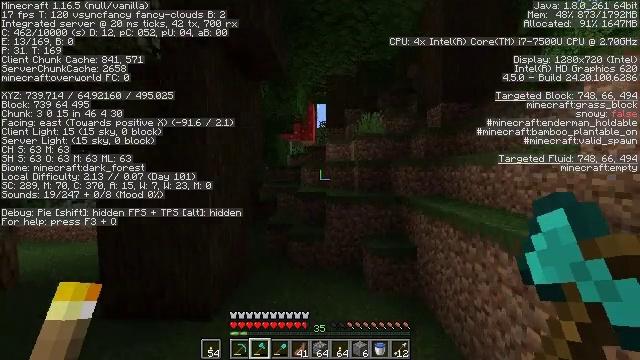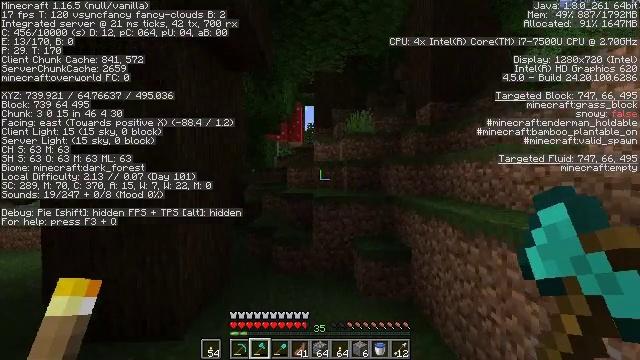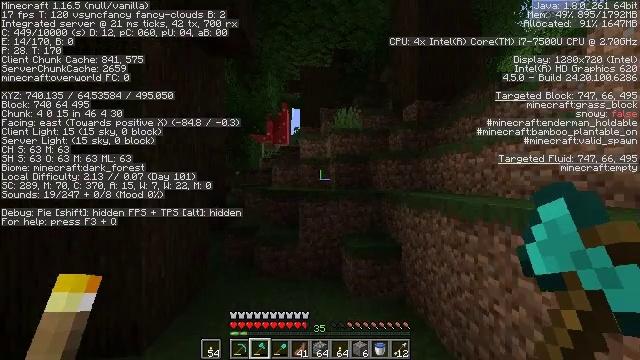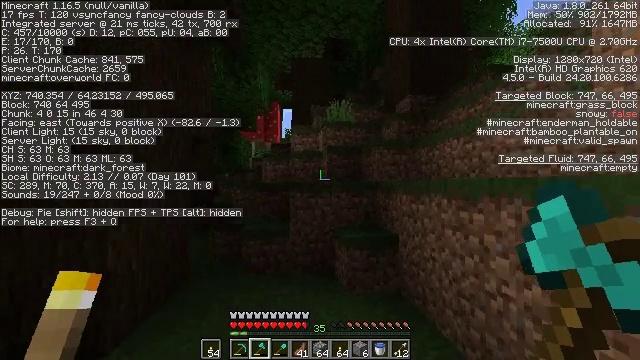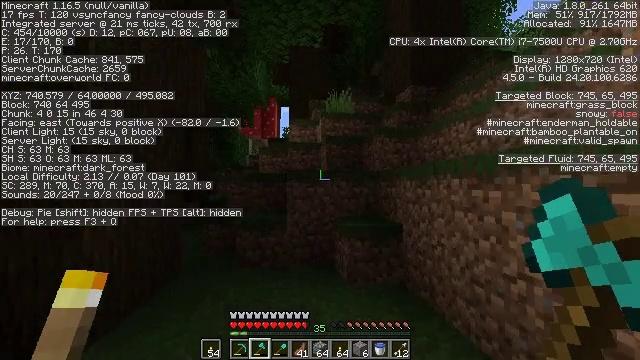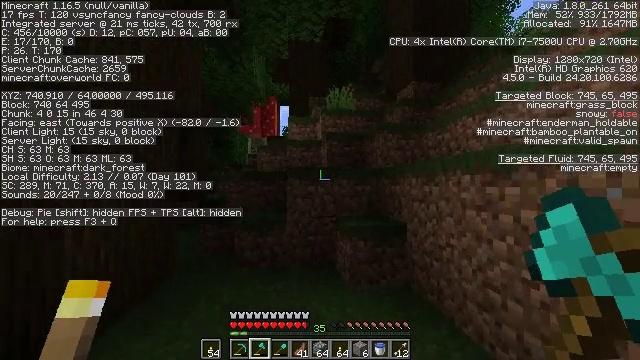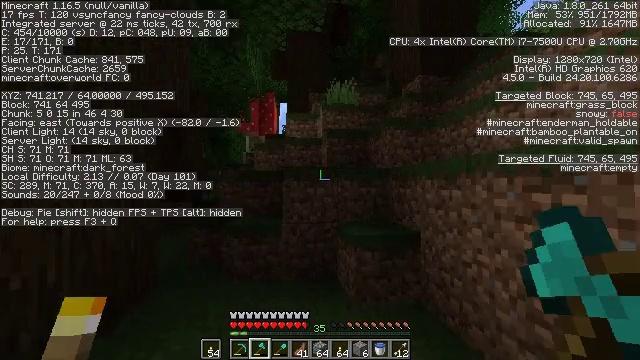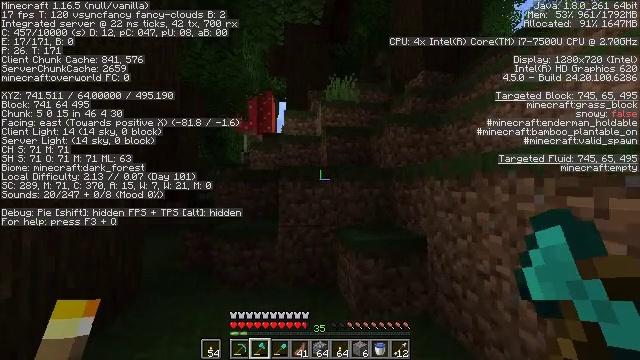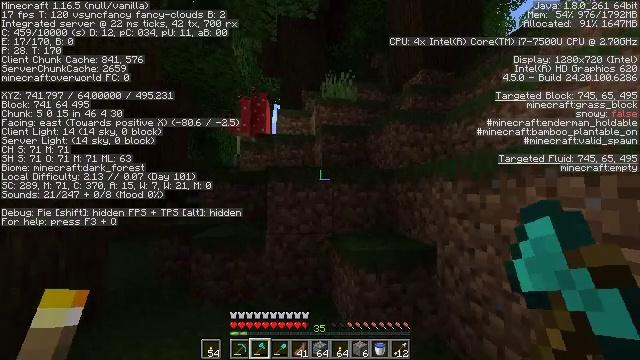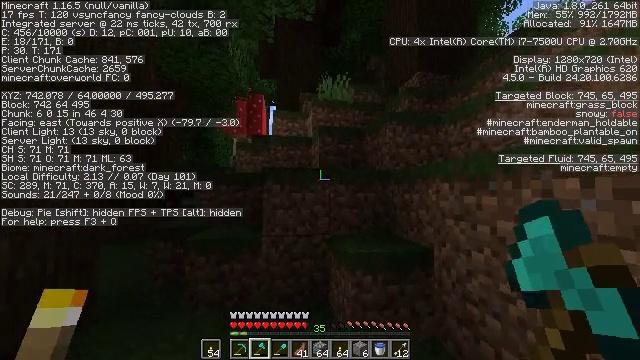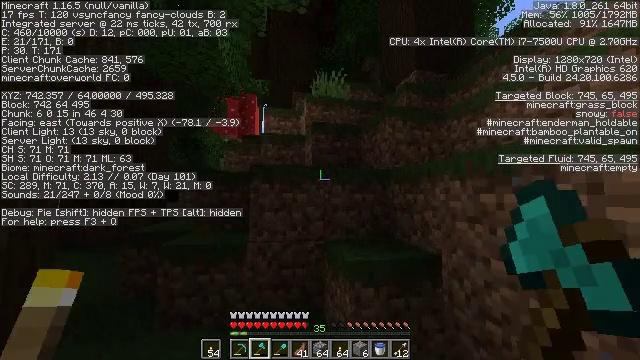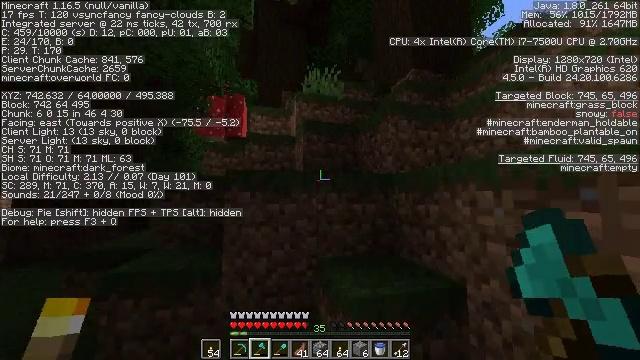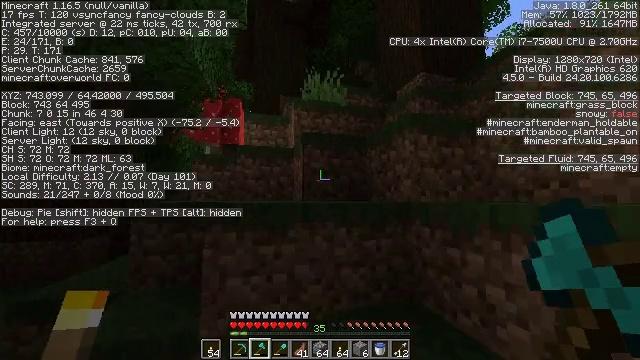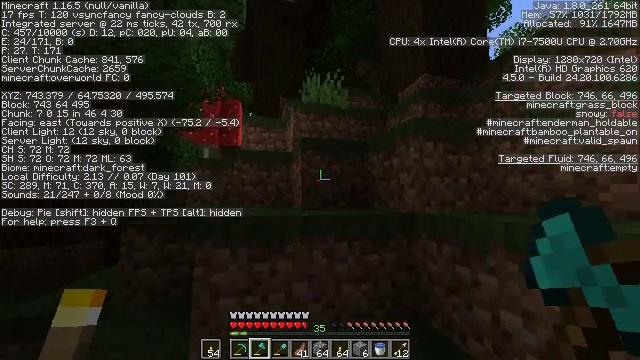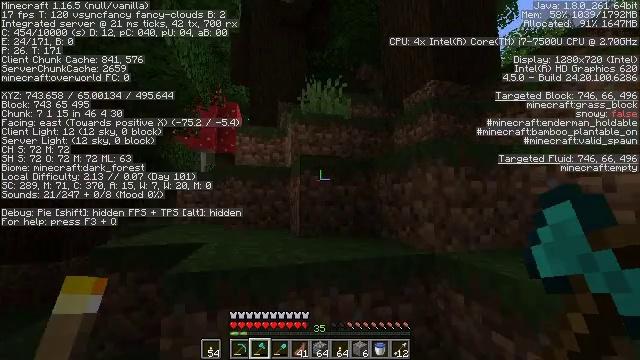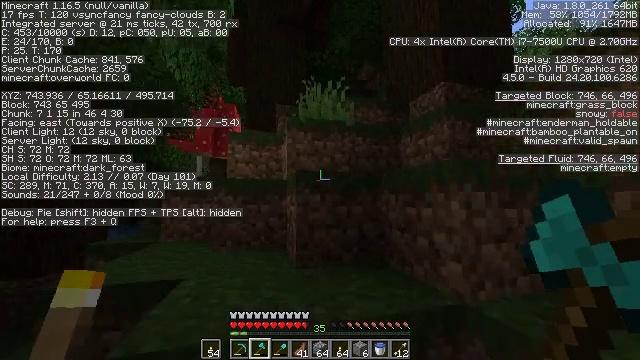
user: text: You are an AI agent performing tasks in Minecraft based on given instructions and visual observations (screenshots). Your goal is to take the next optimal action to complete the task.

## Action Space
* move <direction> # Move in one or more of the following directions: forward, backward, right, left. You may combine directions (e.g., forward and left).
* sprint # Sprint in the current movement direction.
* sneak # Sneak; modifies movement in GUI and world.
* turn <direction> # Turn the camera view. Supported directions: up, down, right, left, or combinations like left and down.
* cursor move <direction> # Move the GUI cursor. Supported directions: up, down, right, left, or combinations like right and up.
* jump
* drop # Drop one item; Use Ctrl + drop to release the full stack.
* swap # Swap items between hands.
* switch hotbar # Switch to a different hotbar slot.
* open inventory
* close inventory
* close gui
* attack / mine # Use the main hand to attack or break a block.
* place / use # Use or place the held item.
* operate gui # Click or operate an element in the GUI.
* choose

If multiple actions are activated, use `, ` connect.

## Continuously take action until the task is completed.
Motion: motion action
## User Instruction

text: Break oak leaves from the trees.
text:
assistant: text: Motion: move forward, sprint, turn right
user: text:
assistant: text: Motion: move forward, sprint, turn right and up
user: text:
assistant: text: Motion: move forward, sprint, turn right and up
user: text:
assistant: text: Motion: move forward, sprint
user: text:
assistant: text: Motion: move forward, sprint
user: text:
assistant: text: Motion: move forward, sprint
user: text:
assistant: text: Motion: move forward, sprint
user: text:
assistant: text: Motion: move forward, sprint, turn right
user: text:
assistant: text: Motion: move forward, sprint
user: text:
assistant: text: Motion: move forward, sprint, turn right
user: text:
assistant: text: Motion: move forward, sprint, turn right and up
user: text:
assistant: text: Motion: move forward, sprint, jump
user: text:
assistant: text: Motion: move forward, sprint, jump
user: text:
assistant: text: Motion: move forward, sprint, jump
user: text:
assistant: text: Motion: move forward, sprint, jump
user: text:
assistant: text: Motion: move forward, sprint, turn right, jump
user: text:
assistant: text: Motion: move forward, sprint
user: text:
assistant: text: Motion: move forward, sprint
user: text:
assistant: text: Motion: move forward, sprint, turn left
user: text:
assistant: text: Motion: move forward, sprint, turn left
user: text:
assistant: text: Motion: move forward, sprint, turn left
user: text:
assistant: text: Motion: move forward, sprint, turn left and up, jump
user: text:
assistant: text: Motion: move forward, sprint, turn left and up, jump
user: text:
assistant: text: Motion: move forward, sprint, turn left and up, jump
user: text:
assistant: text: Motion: move forward, sprint, turn left, jump
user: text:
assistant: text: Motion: move forward and move left, sprint
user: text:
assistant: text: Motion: move forward and move left, sprint
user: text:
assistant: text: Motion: move forward and move left, sprint
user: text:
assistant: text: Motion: move forward and move left, sprint
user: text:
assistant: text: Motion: move forward, sprint, turn right